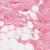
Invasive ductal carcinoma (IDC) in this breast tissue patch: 0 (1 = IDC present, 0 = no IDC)